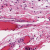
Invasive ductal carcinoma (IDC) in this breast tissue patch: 0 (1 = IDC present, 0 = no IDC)